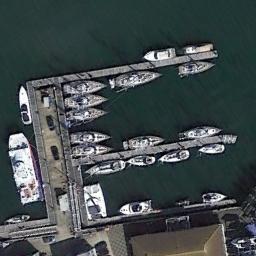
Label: harbor